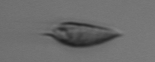
Label: Prorocentrum_triestinum